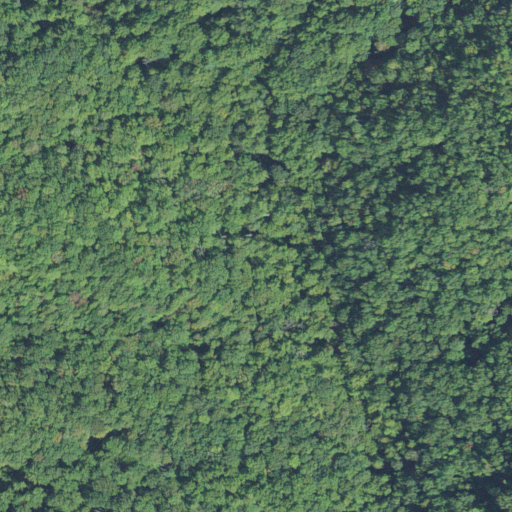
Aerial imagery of plain(s) in North Carolina named Poplar Flats containing mixed forest and deciduous forest